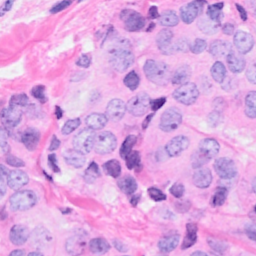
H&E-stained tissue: Breast